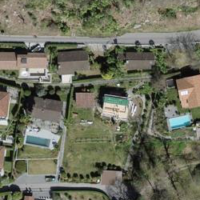
EUNIS habitat code: 55
Species observed at this site:
Trifolium pratense
Sporobolus indicus